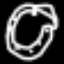
Label: donut